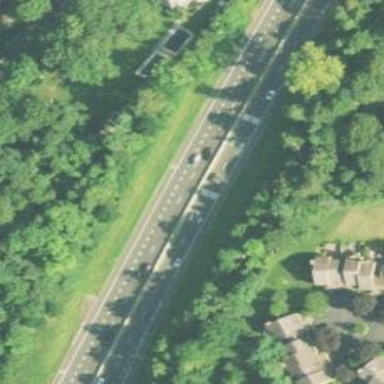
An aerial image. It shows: Asphalt motorway.